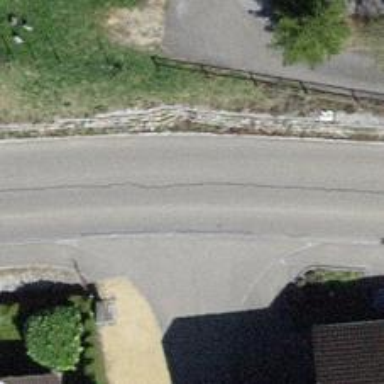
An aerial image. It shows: Paved tertiary road.